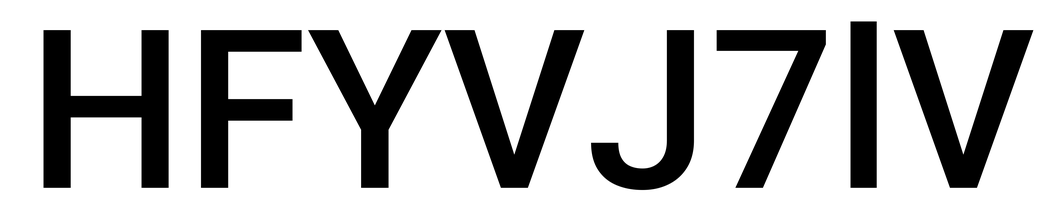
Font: Roboto_Medium